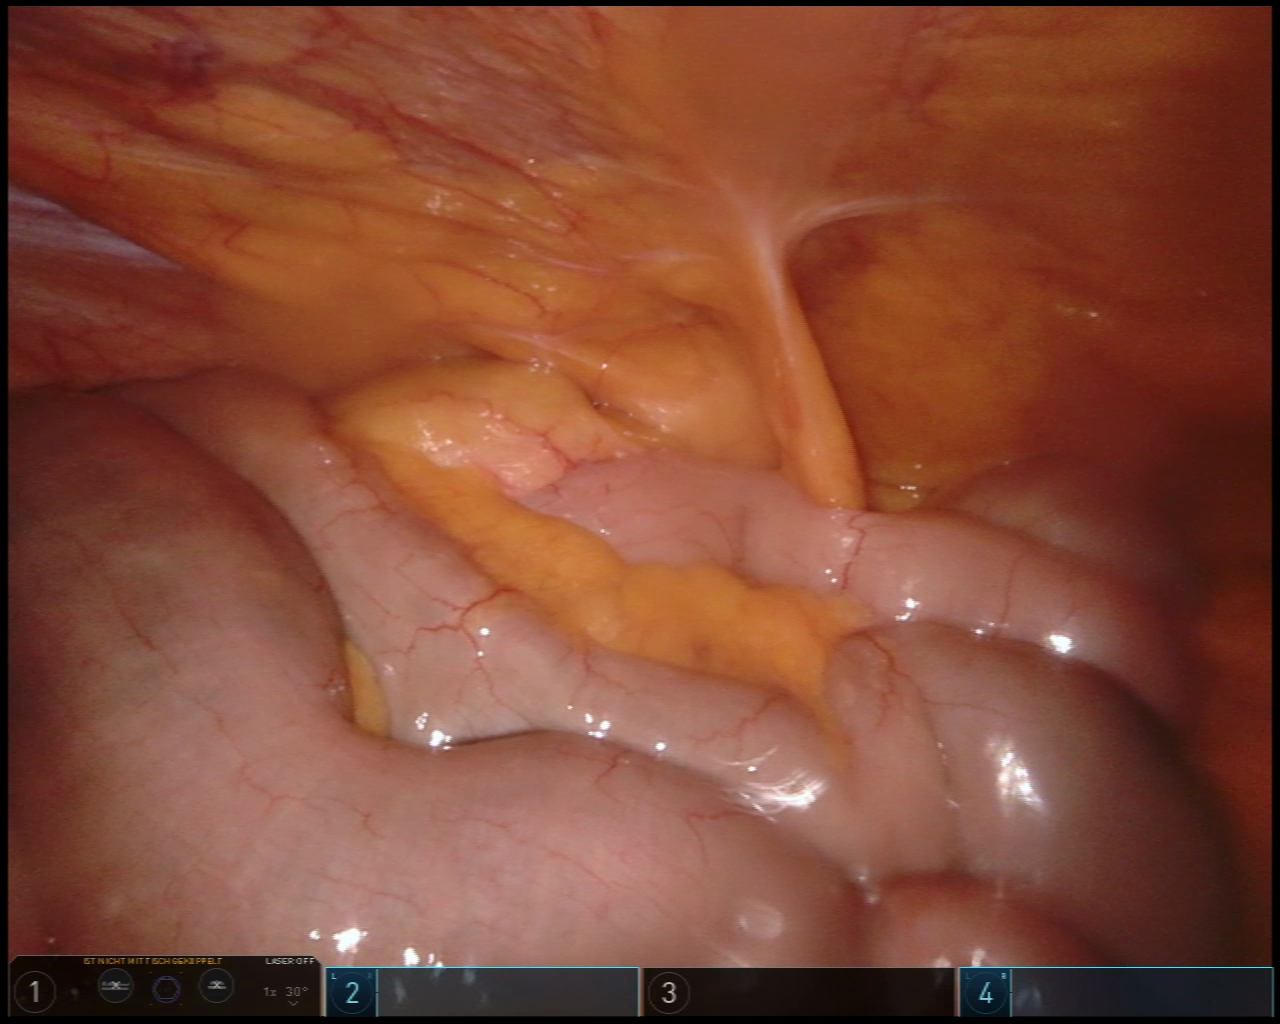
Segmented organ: small_intestine
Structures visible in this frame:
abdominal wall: yes
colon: no
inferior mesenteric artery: no
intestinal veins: no
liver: no
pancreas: no
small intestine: yes
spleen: no
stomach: no
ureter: no
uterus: no
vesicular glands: no